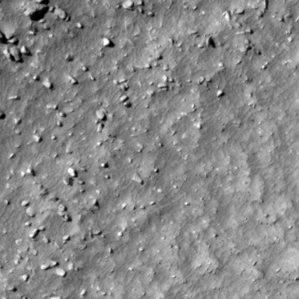
Label: non_frost